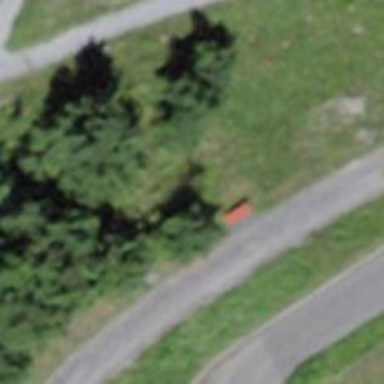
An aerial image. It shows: Bench for seating.